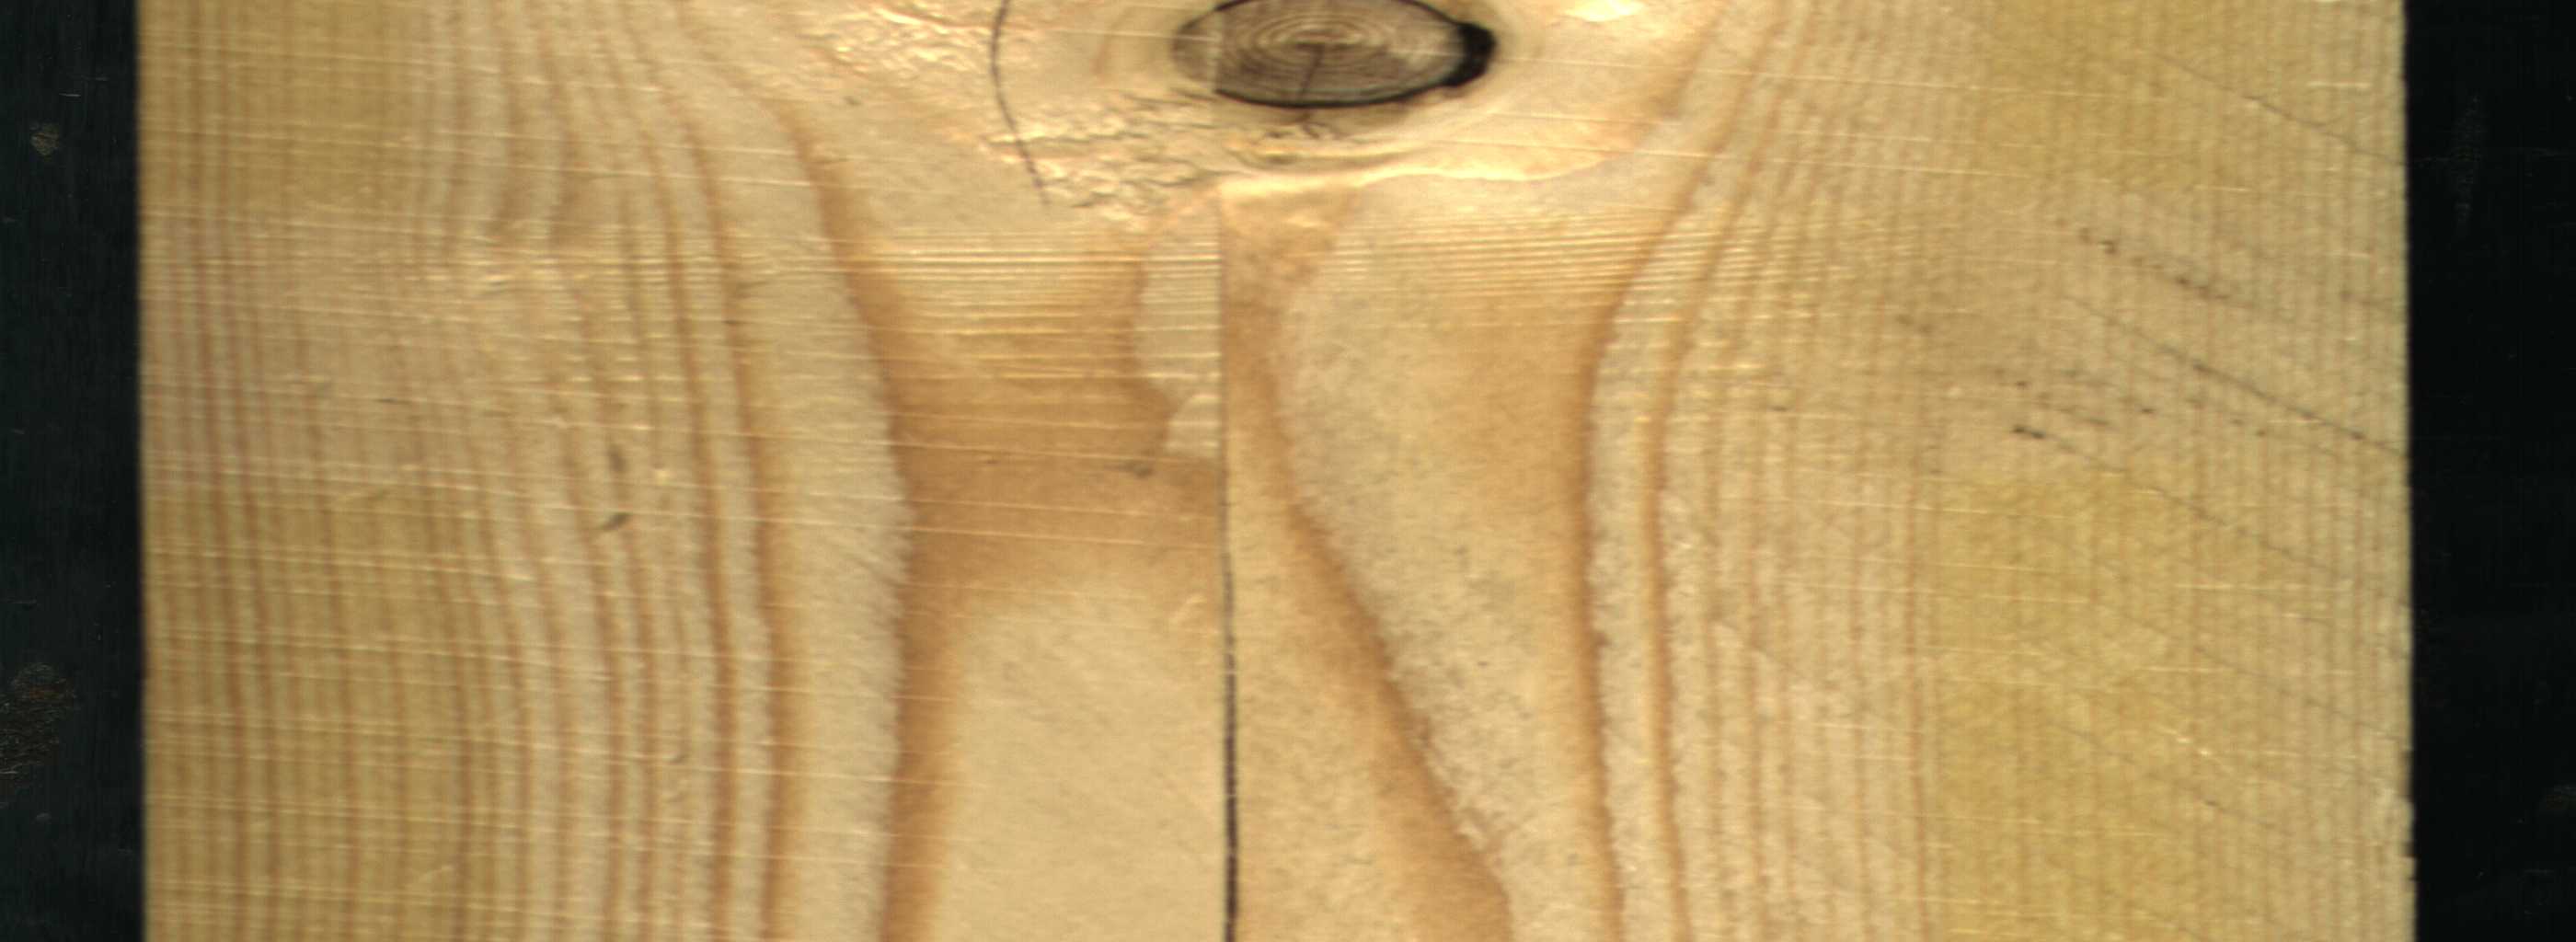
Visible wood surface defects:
Crack
Crack
Dead_Knot